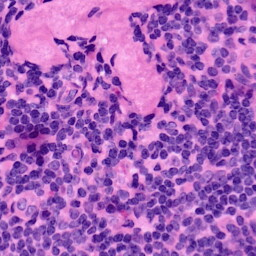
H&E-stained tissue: LymphNode